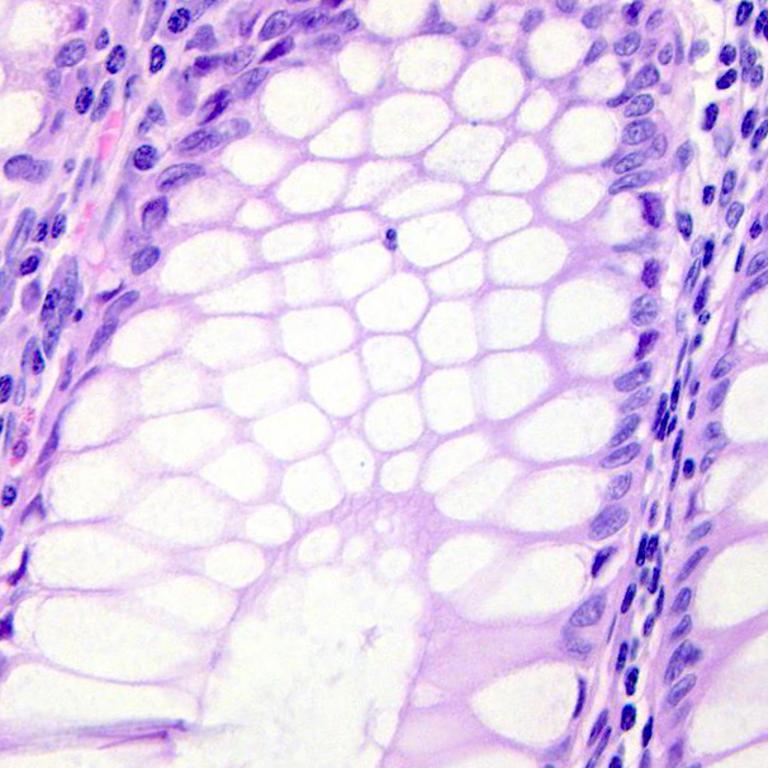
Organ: colon
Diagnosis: benign